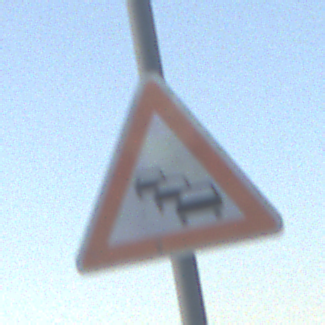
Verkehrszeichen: Stau
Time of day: SunriseSunset
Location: Outdoor (RoadRail)
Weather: PartlyCloudy
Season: NotSpecified
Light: Natural